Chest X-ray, AP view. Patient: 11 years old, sex F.
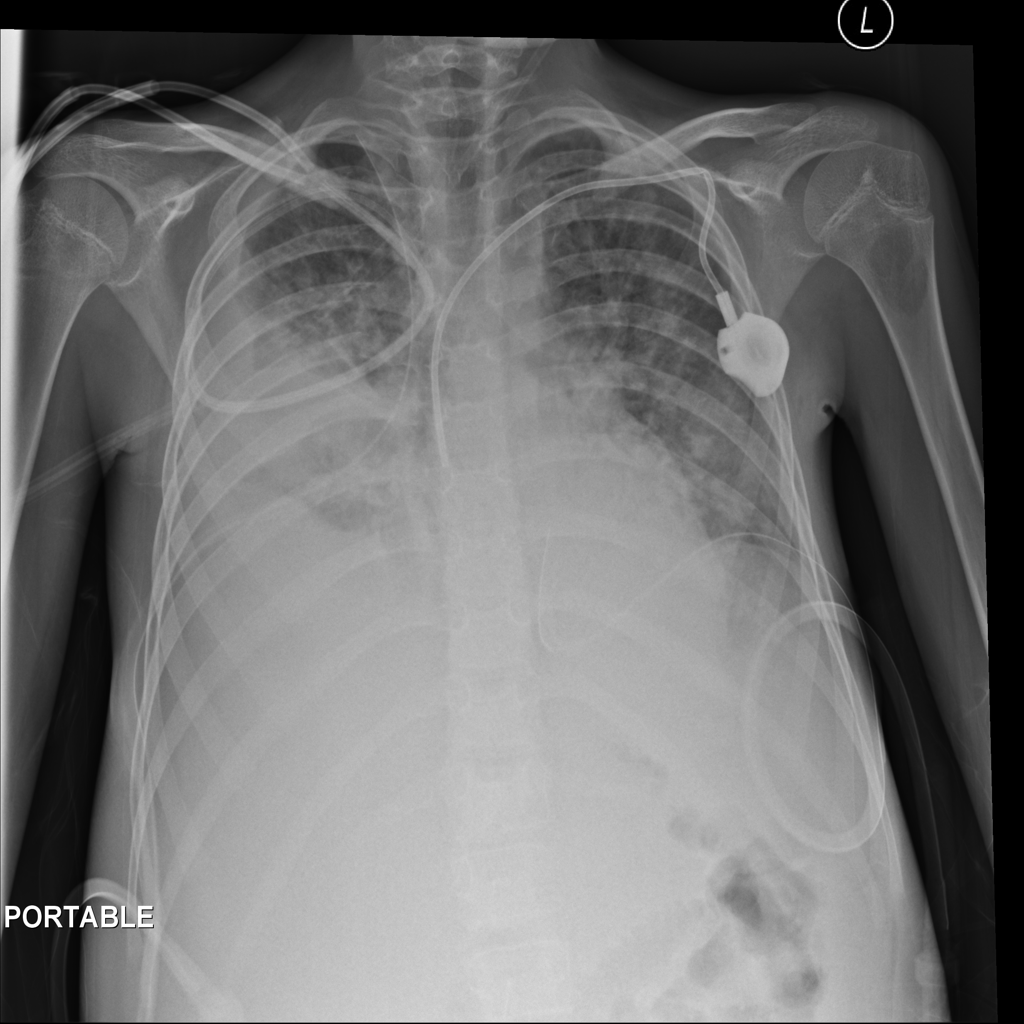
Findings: Atelectasis, Effusion, Infiltration